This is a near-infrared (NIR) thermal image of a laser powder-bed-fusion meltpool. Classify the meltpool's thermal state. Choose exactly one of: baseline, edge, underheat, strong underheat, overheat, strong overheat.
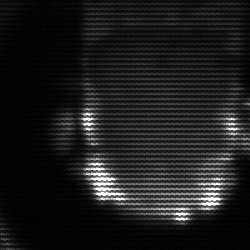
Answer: baseline